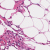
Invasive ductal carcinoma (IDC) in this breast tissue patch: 0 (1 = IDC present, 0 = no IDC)